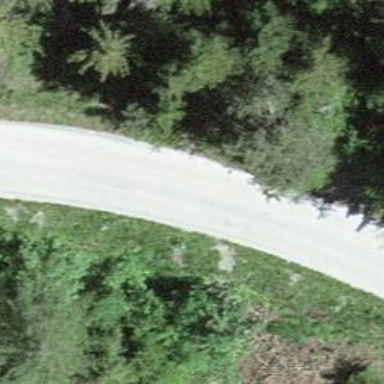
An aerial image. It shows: Unclassified road with asphalt surface.